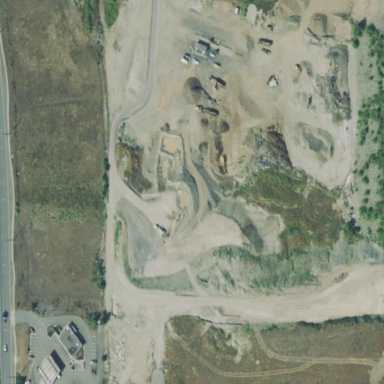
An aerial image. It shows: Quarry area.